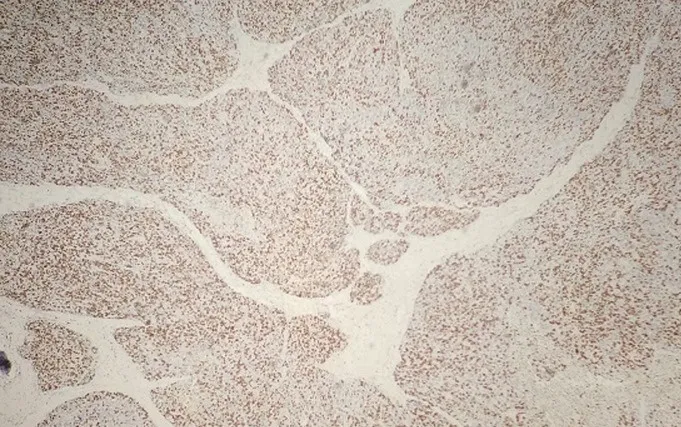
tumor cells were positive for Ki-67 and estimated at 60%.
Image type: pathology (immunostaining)